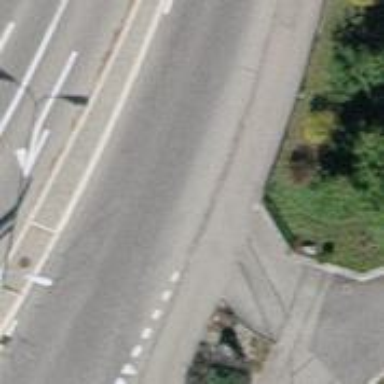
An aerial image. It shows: Sidewalk.